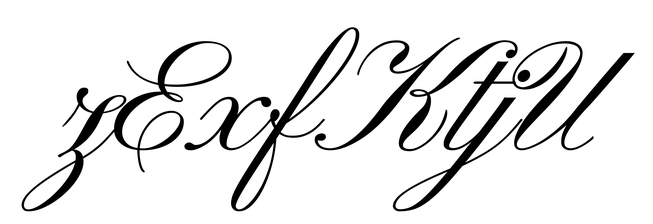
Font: PinyonScript-Regular